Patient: sex M, age 60
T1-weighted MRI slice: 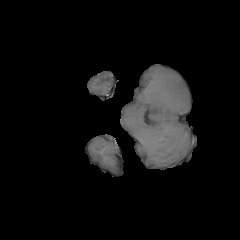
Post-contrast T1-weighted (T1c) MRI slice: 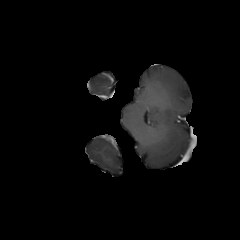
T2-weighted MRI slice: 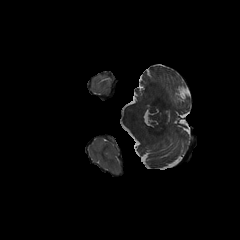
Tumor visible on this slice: no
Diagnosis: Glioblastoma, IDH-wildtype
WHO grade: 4